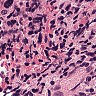
Metastatic tissue present: yes